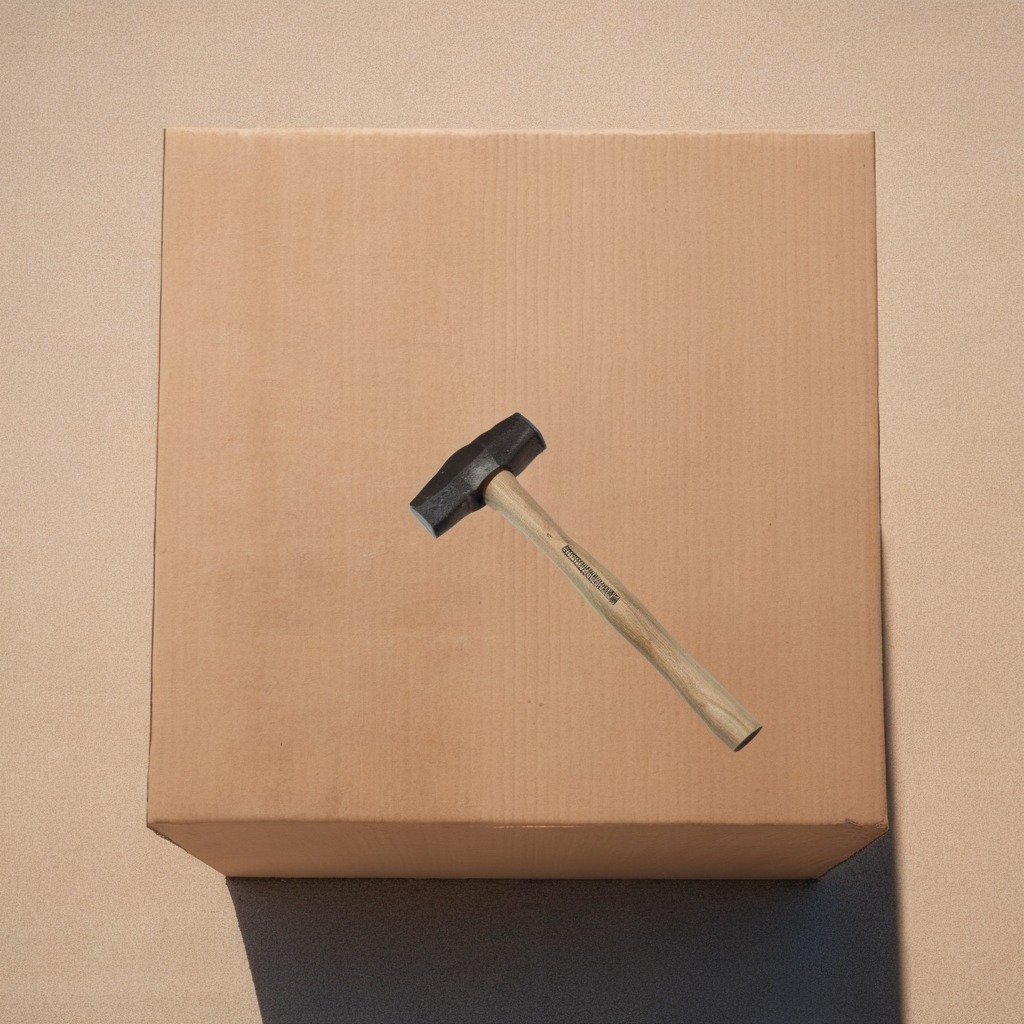
A hammer lying on a clean dry cardboard box surface in an outdoor workshop during daytime bright natural light soft shadows slightly creased but